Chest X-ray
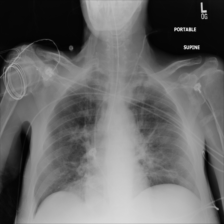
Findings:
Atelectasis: negative
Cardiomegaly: negative
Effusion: negative
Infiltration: negative
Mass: negative
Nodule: negative
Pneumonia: negative
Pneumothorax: negative
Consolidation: negative
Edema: negative
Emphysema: negative
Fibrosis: negative
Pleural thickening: negative
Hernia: negative